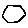
Label: hexagon